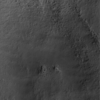
Label: not_dusty